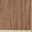
Piece: xx